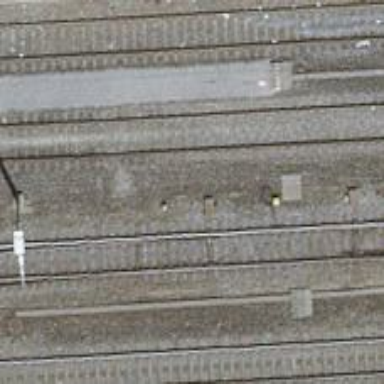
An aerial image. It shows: Railway switch.